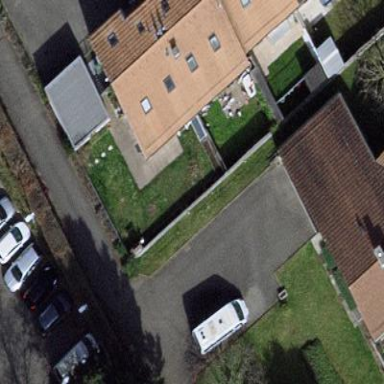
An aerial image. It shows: Garden enclosed by fence.